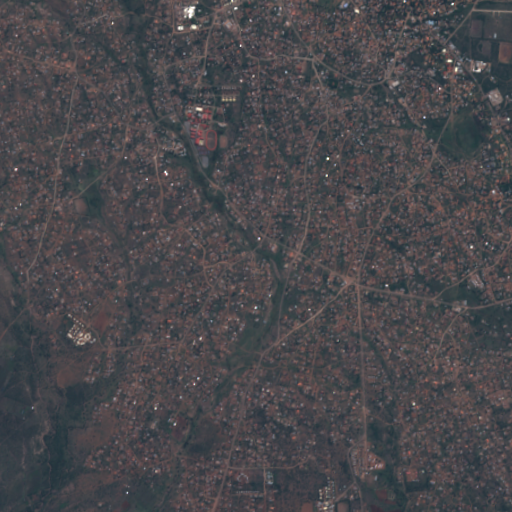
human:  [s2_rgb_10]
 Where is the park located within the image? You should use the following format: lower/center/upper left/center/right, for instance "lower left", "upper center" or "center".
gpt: The park is located in the upper center of the image.
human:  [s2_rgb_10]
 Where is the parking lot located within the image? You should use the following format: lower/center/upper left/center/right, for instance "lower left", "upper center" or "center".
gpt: The parking lot is located in the upper center of the image.
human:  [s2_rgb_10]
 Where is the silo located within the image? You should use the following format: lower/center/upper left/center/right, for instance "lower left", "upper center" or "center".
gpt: The silo is located in the upper right of the image.
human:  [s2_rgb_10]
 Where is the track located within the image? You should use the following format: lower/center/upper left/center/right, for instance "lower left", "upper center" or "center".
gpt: The track is located in the upper center of the image.
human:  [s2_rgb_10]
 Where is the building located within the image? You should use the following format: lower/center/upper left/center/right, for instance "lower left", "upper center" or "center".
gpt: There is no building in the image.